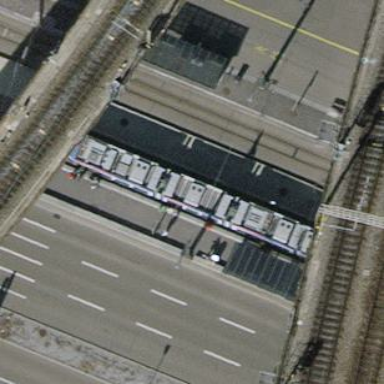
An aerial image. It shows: Platform at public transport station with shelter.